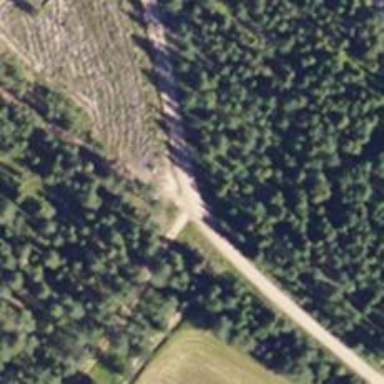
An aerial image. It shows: Unclassified road.